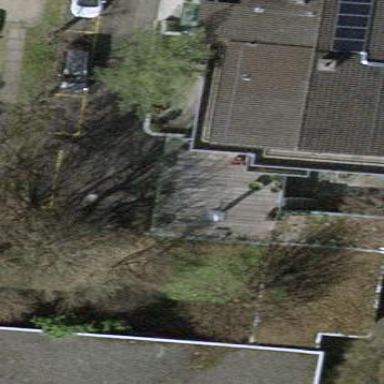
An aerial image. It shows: Flat roofed garages.